Field crop: maize
Growth stage: 1
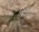
Species: salsola